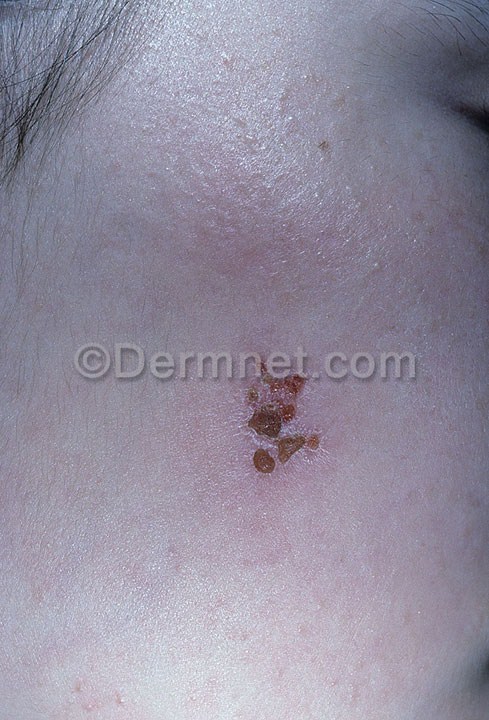
Disease: Warts Molluscum and other Viral Infections